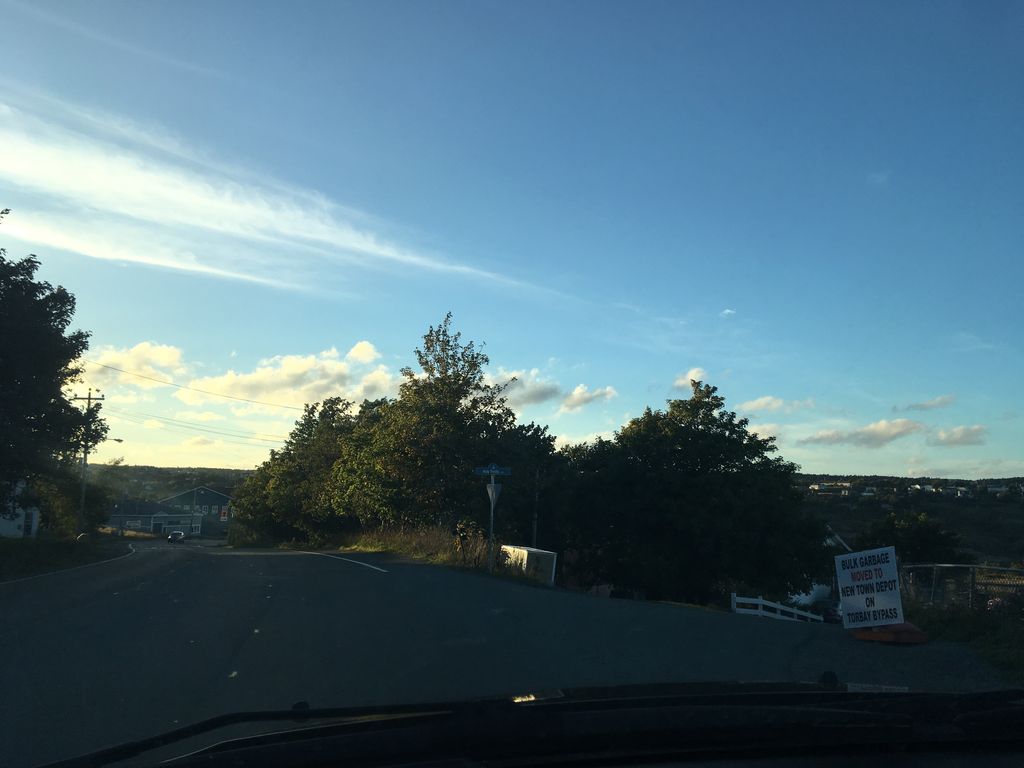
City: st_johns